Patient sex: F
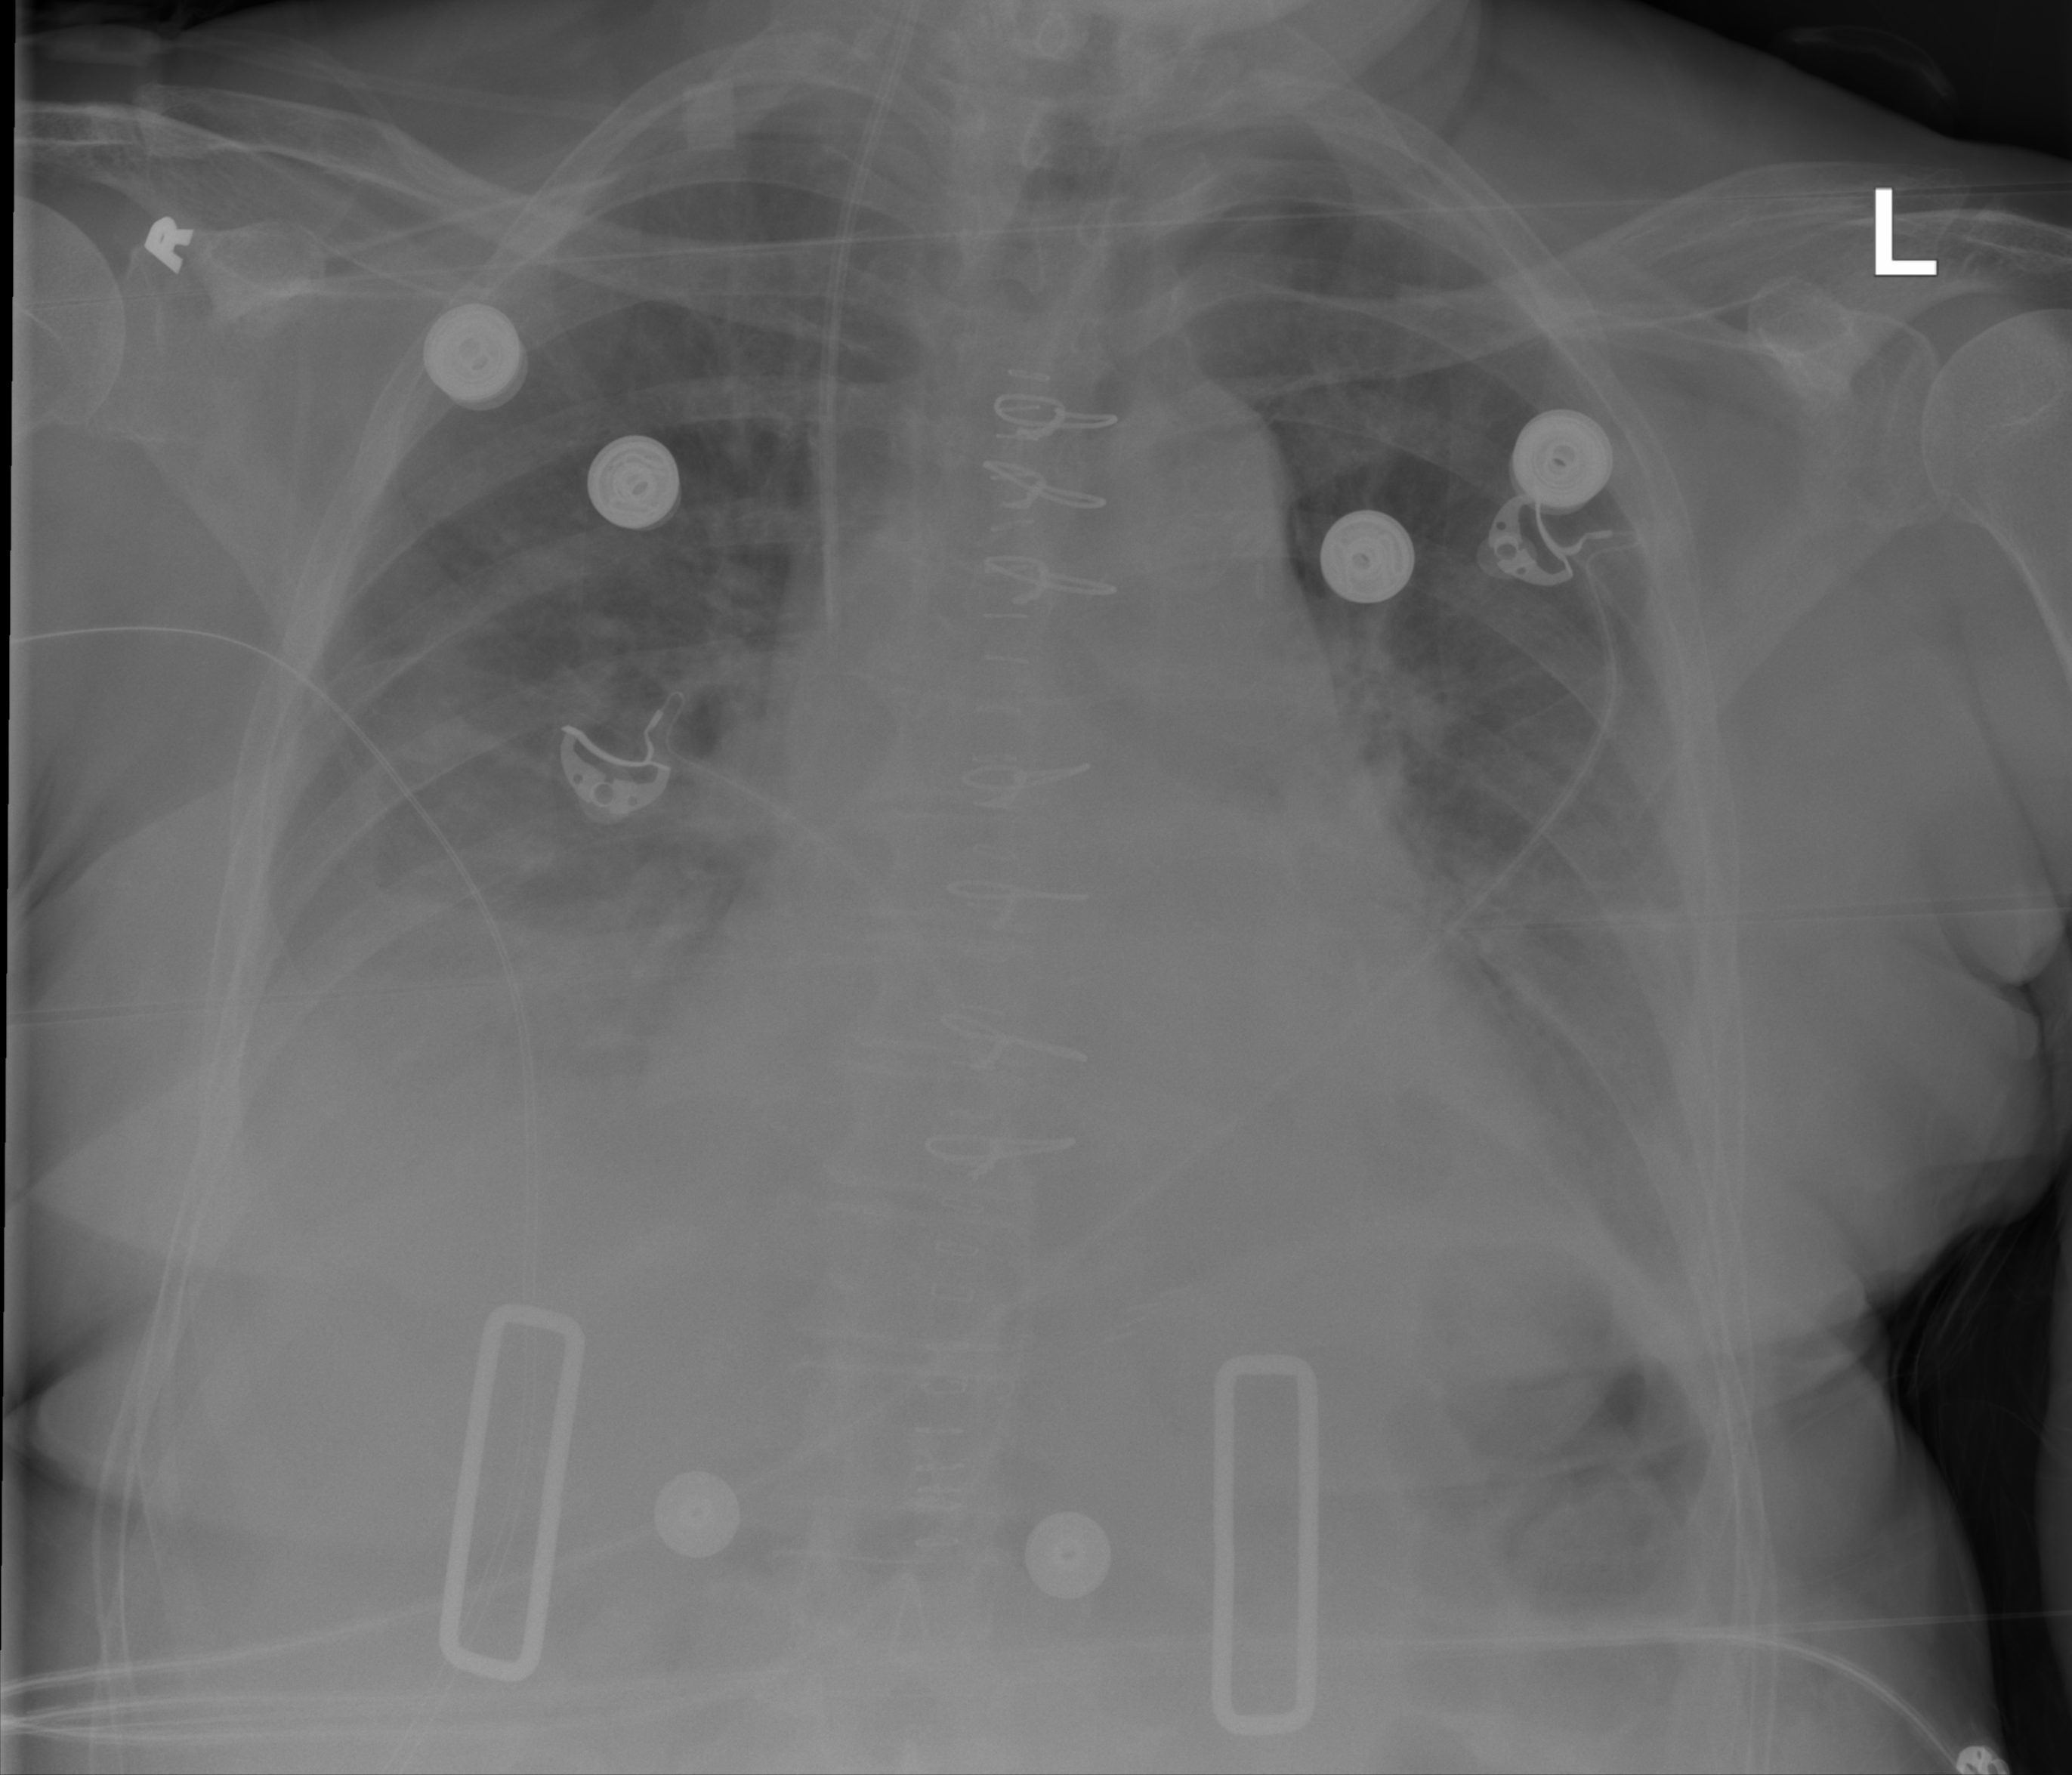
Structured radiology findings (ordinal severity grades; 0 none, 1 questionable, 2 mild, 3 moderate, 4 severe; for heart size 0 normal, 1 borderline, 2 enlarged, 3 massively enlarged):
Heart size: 2
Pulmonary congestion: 0
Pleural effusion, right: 2
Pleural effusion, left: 2
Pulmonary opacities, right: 0
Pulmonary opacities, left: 0
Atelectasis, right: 0
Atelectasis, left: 0